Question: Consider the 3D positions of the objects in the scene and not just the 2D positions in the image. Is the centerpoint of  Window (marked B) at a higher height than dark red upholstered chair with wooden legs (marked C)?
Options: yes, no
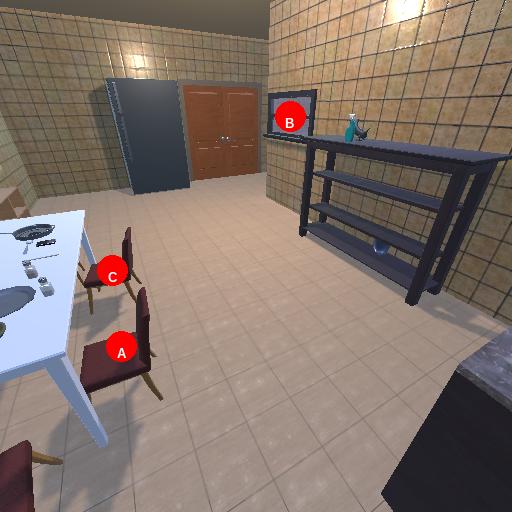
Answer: yes